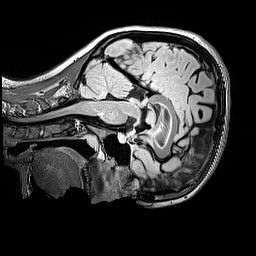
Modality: FLAIR
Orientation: sagittal
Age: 13
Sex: female
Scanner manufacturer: siemens
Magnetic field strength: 3 T
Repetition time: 5 s
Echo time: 0.388 s